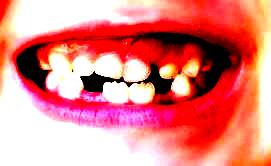
Condition: hypodontia